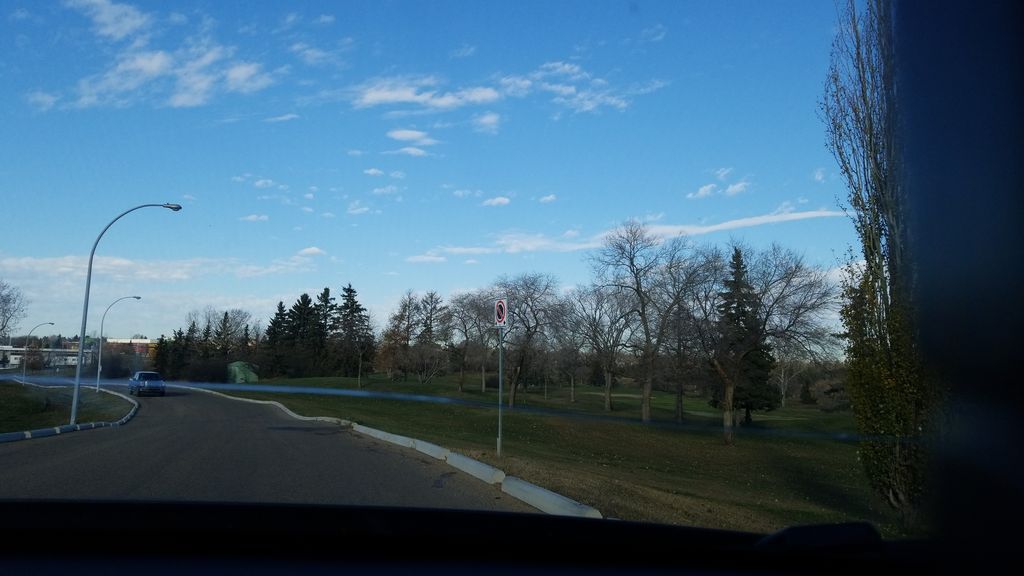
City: edmonton